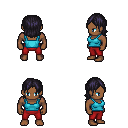
a pixel art fantasy rpg character, male body template, human, dark skin, teal pirate shirt, red pants, raven long bangs hairstyle, four views (front, back, left, right), 2x2 character sprite sheet, small pixel art, hard edges, no anti-aliasing